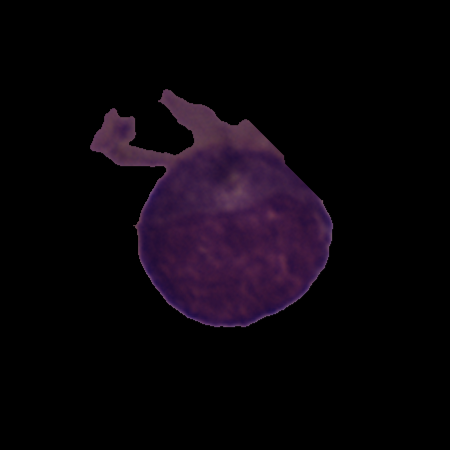
Label: healthy